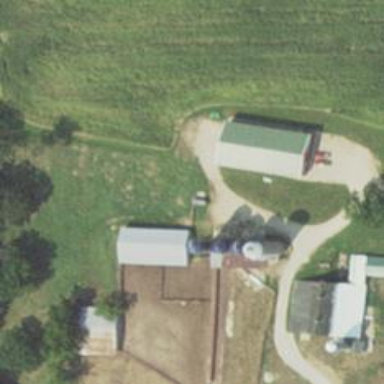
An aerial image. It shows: Silo.